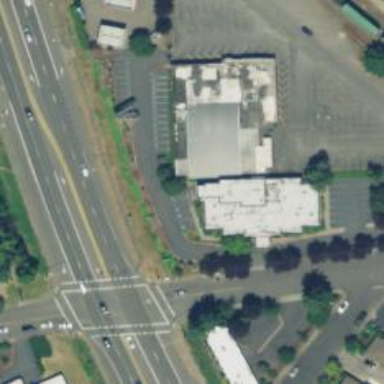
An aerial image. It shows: Healthcare clinic.